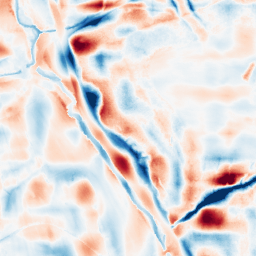
Category: wavelet
Decomposition family: wavelet_dwt
Decomposition parameters: wavelet: coif2
level: 5
Upsampling method: regularized
Upsampling parameters: scale: 2
lambda_reg: 0.01
Upsampling scale: 2